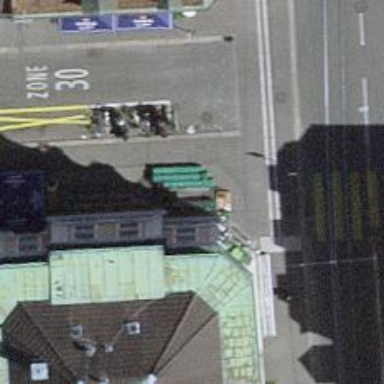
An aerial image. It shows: Convenience shop.